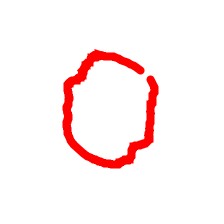
Shape: circle